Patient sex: F
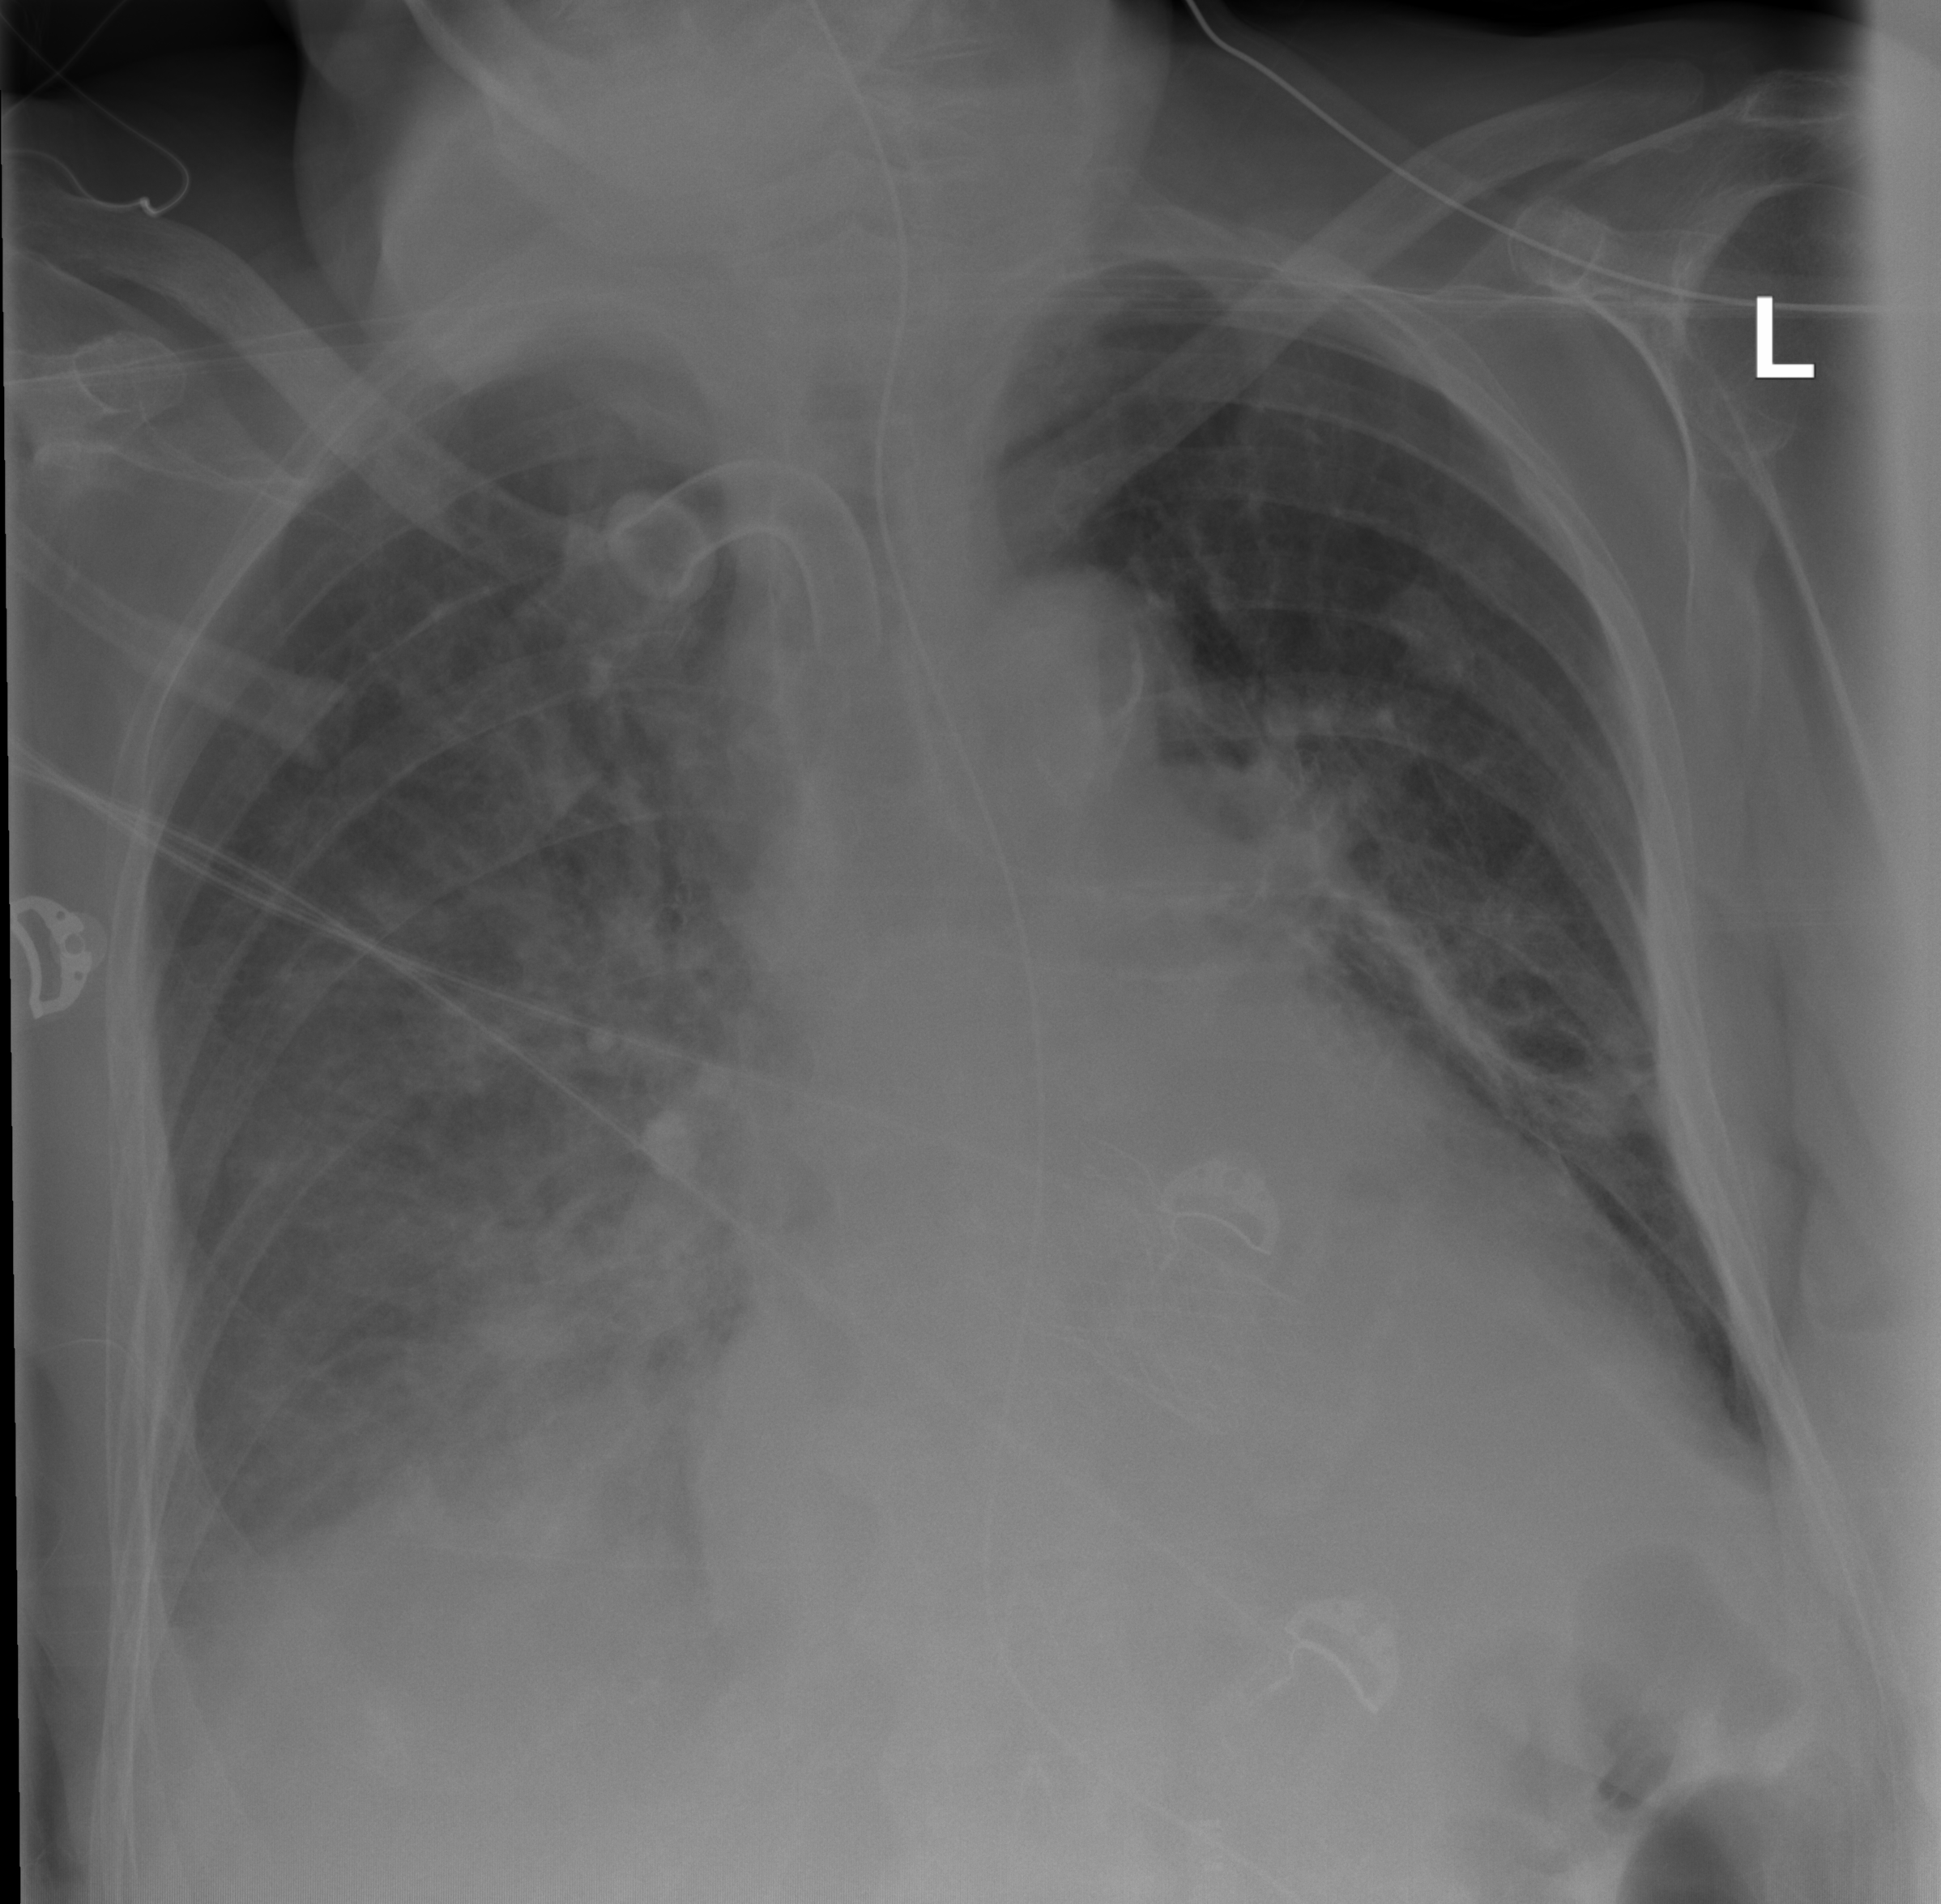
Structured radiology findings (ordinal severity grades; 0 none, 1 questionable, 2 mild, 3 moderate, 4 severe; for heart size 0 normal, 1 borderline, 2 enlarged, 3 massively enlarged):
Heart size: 3
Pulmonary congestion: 2
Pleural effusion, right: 2
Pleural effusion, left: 3
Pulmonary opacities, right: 3
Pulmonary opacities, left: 0
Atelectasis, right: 2
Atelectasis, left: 2